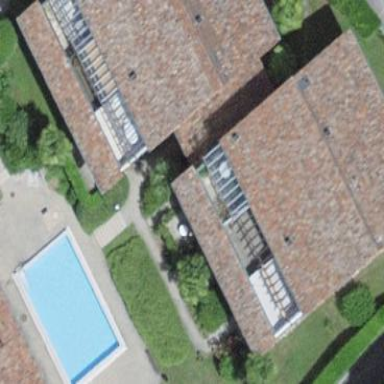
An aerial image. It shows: Building with roof tiles. The roof has skillion shape.